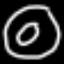
Label: donut